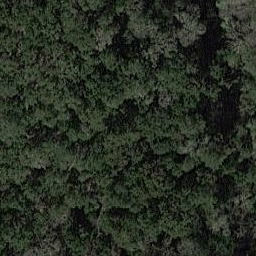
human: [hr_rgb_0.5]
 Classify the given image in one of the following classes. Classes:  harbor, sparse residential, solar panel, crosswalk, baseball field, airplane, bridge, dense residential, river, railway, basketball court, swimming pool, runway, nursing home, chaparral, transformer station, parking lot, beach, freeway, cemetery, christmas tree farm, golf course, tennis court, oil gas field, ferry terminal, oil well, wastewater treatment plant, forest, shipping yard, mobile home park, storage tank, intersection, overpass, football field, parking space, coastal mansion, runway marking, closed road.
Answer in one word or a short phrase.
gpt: forest